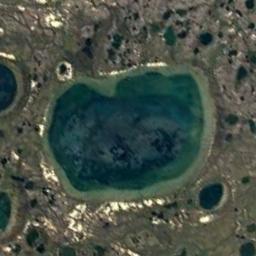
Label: lake